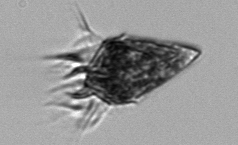
Label: Strombidium_wulffi